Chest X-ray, AP view. Patient: 14 years old, sex F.
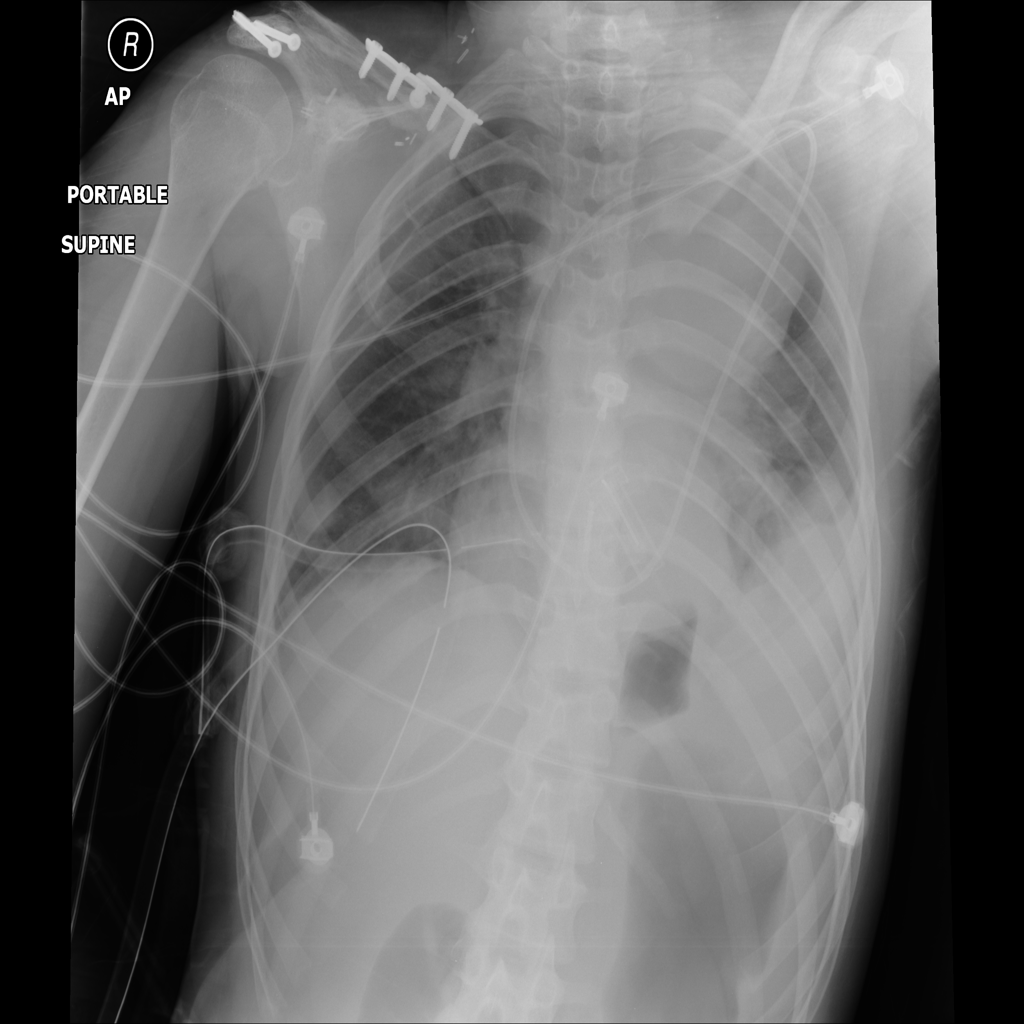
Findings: Mass, Nodule, Pneumothorax